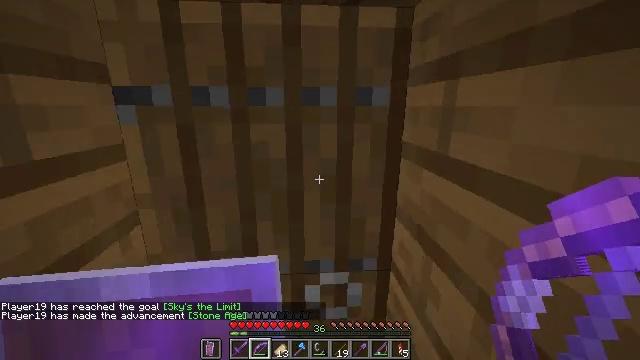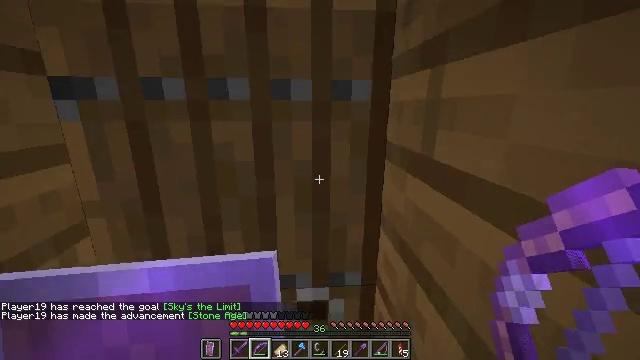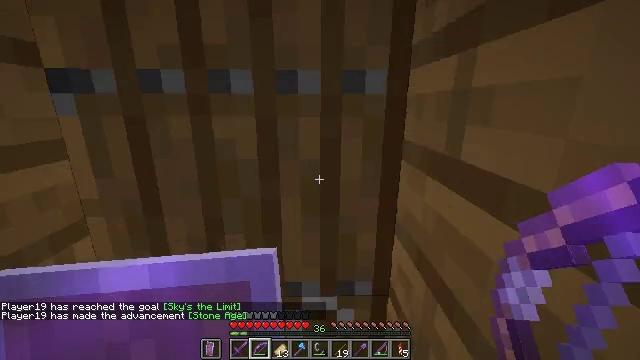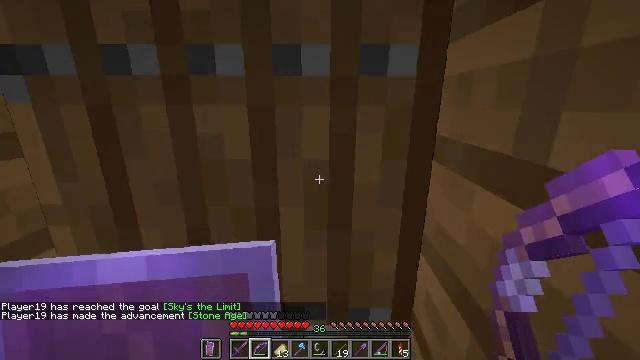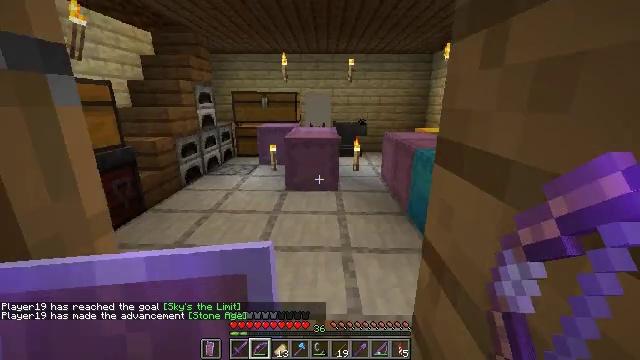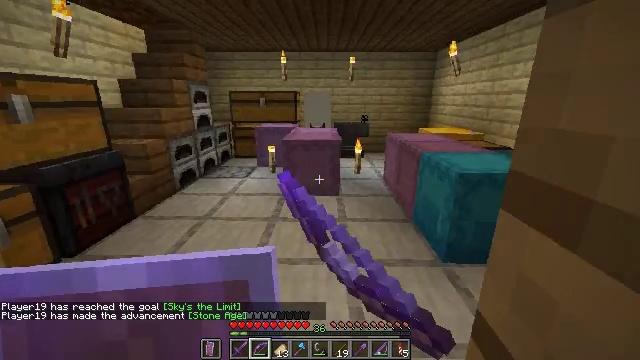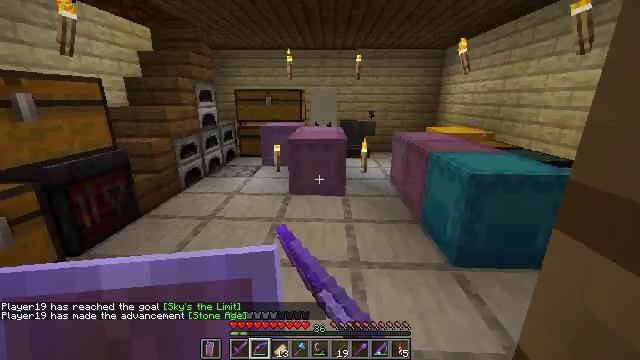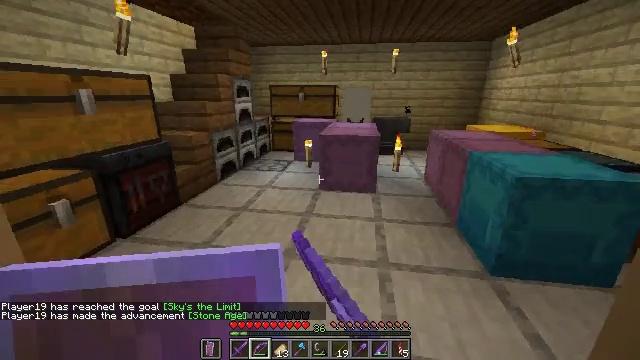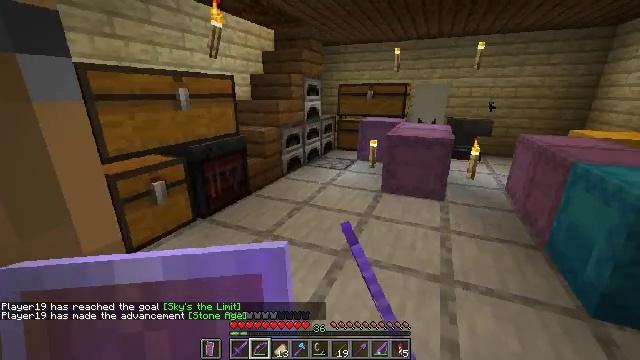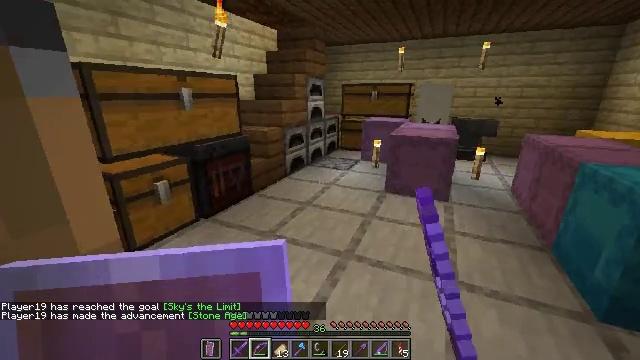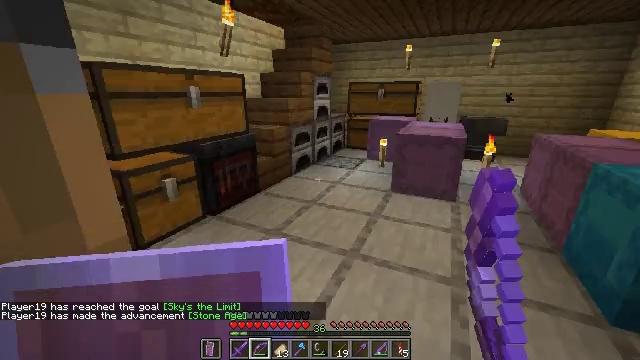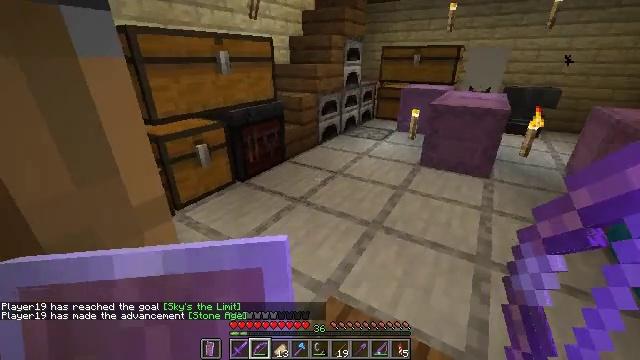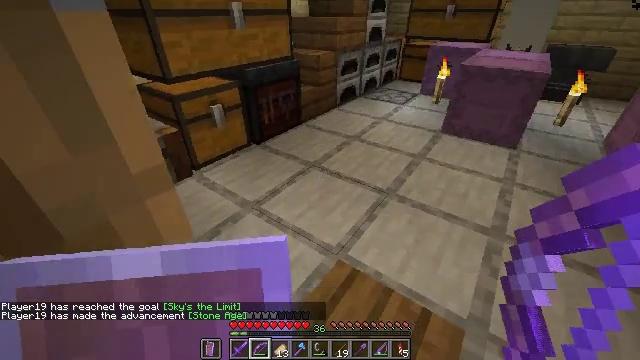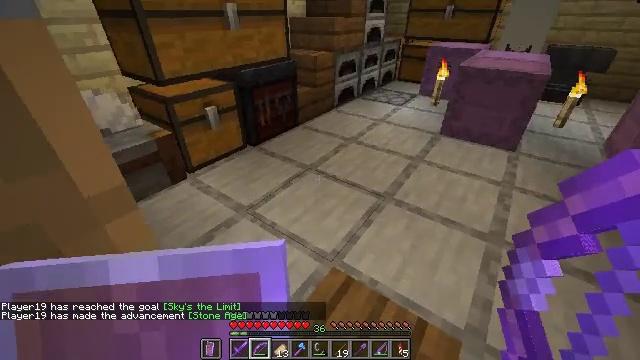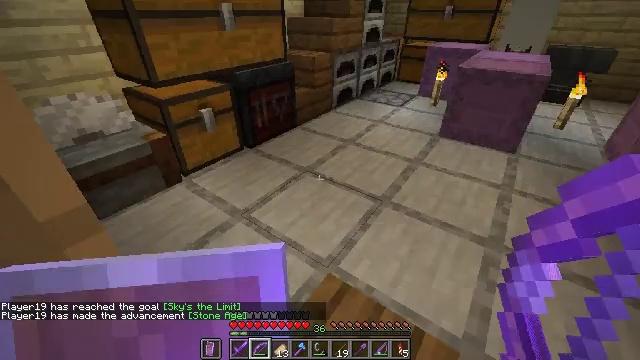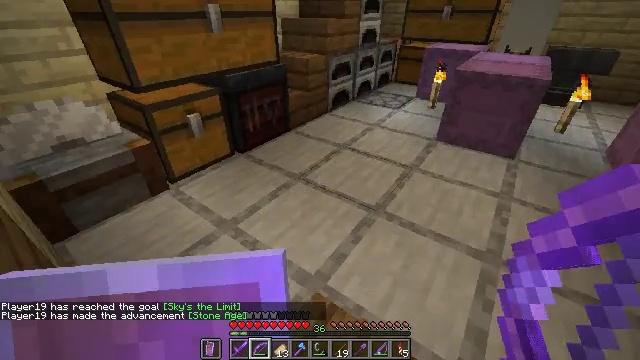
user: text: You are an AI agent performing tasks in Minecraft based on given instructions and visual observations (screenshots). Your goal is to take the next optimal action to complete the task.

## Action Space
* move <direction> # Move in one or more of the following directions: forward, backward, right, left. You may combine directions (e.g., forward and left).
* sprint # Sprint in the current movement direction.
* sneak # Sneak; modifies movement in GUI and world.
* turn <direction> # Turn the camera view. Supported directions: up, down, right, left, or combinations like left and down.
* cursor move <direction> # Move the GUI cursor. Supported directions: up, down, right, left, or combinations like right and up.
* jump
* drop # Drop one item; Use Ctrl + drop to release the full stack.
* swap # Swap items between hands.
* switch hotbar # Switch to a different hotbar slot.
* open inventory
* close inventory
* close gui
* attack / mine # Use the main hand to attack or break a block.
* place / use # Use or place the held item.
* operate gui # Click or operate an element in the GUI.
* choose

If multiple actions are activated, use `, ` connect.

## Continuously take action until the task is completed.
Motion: motion action
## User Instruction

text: Attack the yellow shulker box to pick it up.
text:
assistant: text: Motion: move forward and move right
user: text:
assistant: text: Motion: move forward, turn left
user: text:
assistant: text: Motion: move forward, turn left
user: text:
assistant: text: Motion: move forward, use / place
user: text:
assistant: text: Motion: use / place
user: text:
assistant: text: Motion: turn left
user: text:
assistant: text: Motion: turn left
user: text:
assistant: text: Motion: turn left
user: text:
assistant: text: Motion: no_op
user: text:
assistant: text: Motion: turn left
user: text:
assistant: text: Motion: turn left and down
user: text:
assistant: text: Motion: move right, turn left and down
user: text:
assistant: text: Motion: move right
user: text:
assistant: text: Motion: move right
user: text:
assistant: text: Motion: move right
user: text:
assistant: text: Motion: move right
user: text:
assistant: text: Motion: move right, turn left and up
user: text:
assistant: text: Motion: turn left
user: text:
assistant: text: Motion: move forward, turn left and down
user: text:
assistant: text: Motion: move forward, turn left and down
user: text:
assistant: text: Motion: move forward, turn left
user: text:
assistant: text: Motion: move forward, turn left and down
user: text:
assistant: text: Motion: move forward, turn right and down
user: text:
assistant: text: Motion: move forward, turn right
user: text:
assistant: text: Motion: no_op
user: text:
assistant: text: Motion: move right
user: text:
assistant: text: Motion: move right
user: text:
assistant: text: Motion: move right
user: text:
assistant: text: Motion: move right
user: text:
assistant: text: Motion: no_op